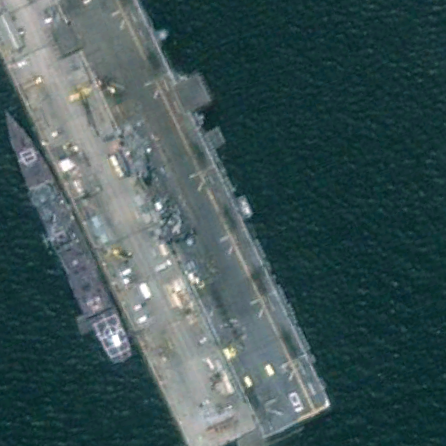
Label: assault